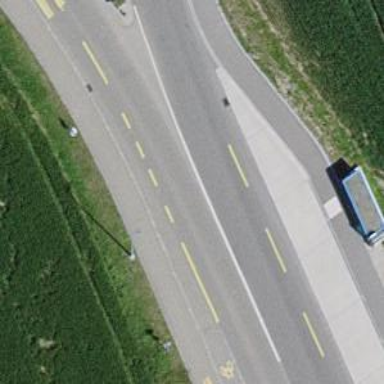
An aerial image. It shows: Public transport stop position.